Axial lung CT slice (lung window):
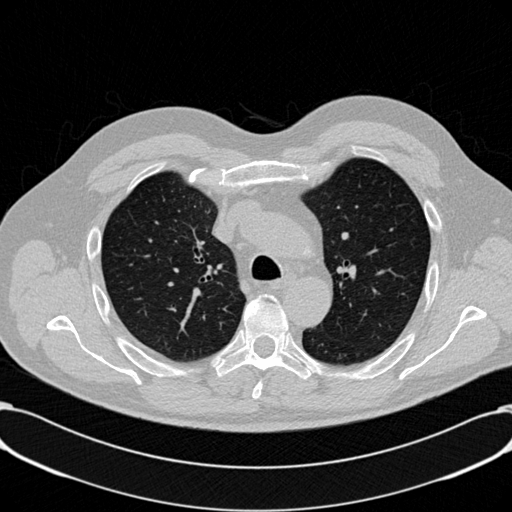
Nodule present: no